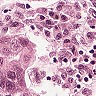
Metastatic tissue present: yes